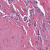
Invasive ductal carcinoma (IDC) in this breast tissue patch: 1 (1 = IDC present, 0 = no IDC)